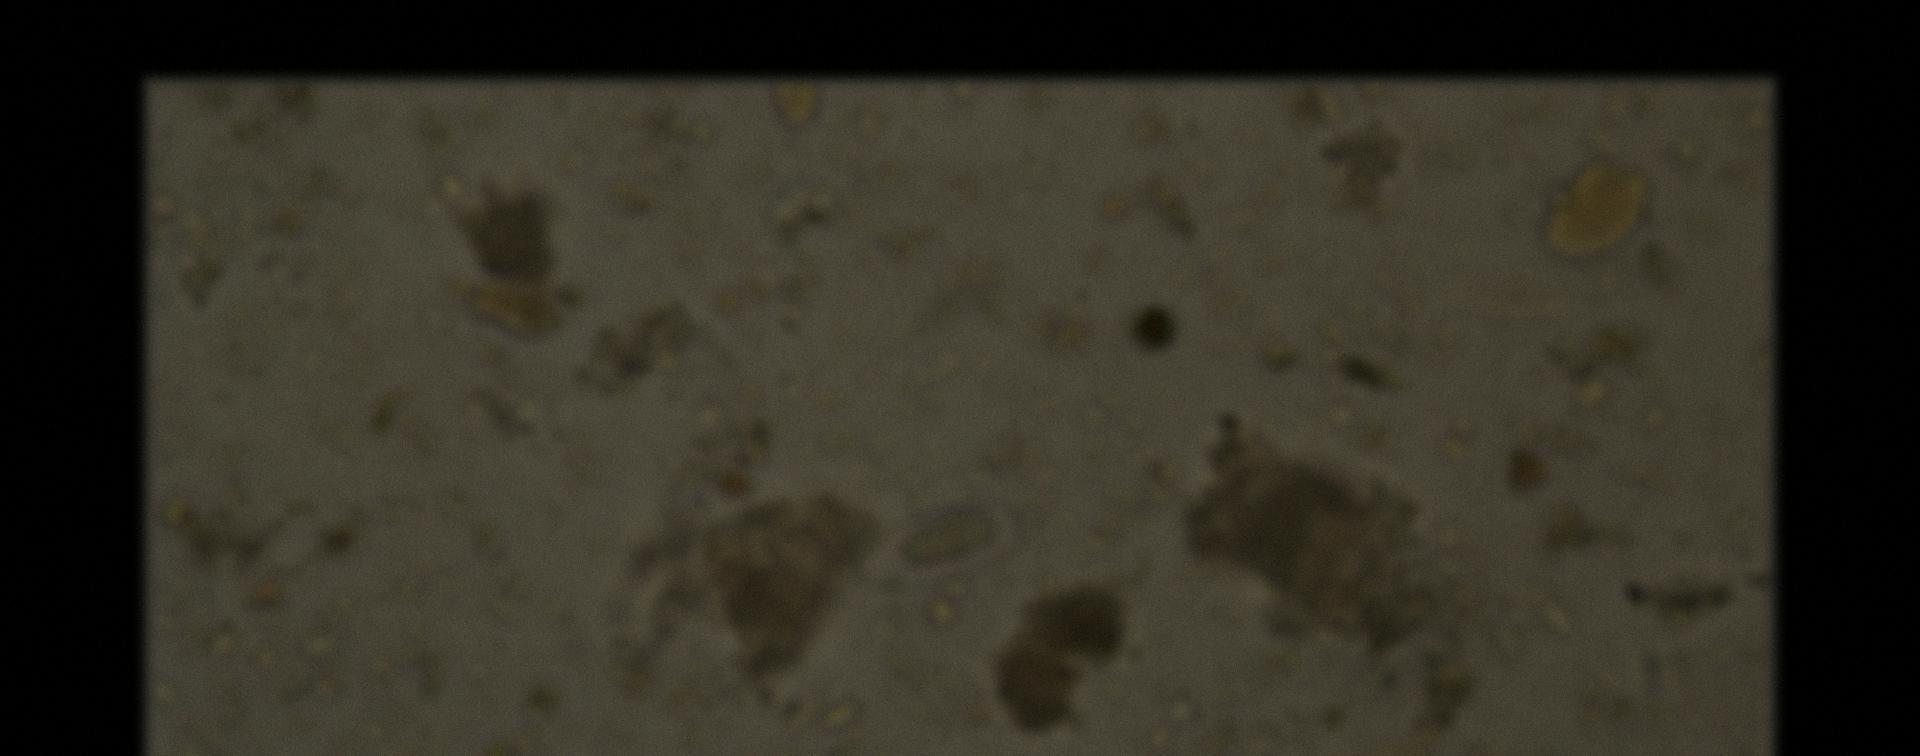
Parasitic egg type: Enterobius vermicularis